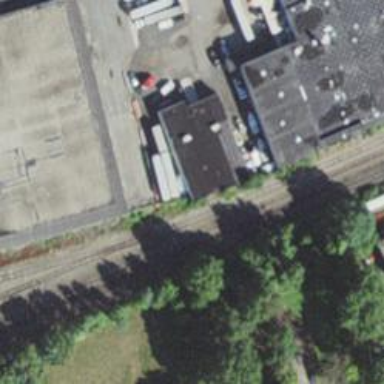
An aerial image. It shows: Railway yard.